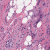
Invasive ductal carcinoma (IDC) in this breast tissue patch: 1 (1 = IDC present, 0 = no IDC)